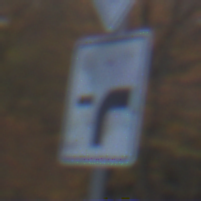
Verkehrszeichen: VerlaufVorfahrtsstrasse9
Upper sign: Vorfahrtsstrasse
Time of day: SunriseSunset
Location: Outdoor (Nature)
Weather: PartlyCloudy
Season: Autumn
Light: Natural